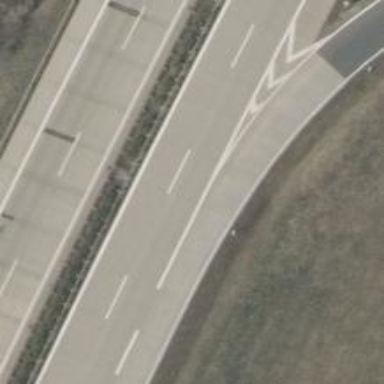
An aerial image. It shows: Concrete motorway.